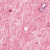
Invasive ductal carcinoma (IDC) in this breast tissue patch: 0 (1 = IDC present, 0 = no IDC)